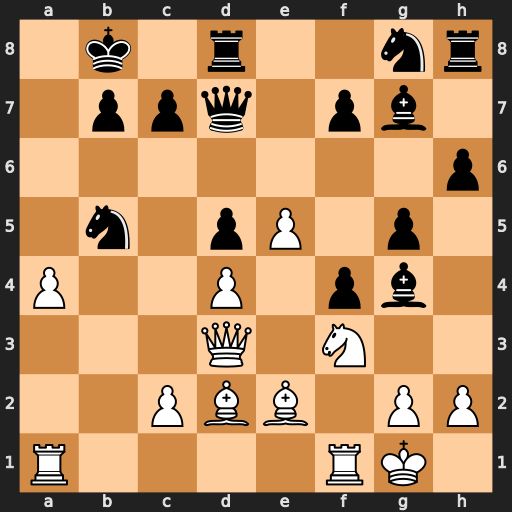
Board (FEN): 1k1r2nr/1ppq1pb1/7p/1n1pP1p1/P2P1pb1/3Q1N2/2PBB1PP/R4RK1
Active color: w
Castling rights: -
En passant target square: -
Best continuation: axb5